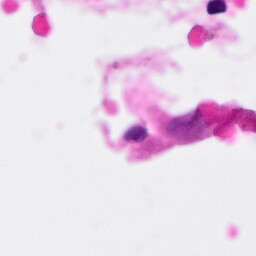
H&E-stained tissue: Pancreatic